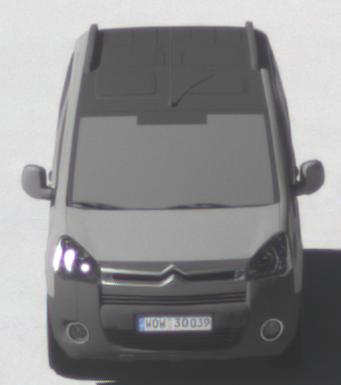
Make: Citroen
Model: Berlingo Kombi VTi 120
Detailed model: Berlingo (II) Kombi
Model produced from: 2009/12
Model produced until: 2012/03
Doors: 5
Color: gray
Road condition: dry road
Daytime: midday
Contrast: high contrast